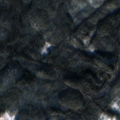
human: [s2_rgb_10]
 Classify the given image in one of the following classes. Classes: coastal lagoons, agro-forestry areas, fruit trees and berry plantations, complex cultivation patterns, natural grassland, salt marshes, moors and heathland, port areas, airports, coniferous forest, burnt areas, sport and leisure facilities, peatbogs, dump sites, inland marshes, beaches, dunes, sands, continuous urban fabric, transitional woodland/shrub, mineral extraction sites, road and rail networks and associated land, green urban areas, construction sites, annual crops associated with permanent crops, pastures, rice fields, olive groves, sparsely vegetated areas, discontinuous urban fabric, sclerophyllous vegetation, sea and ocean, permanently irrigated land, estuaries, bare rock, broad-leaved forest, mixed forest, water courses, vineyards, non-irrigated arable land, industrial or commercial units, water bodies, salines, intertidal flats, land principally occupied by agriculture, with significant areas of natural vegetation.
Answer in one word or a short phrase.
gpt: coniferous forest, mixed forest